Question: I've created a list of objects will be displayed into my View. Well, I want to display 3 or 4 per row. When I display 3, I use 'class="span4"', and when I display 4, I use 'class="span3"'. Although, when the div overflow the 'span12', the next object will be displayed is in a wrong size, like this:

Well, I want the fourth div display exactly above the first div.
My code is like this:
'''
<div class="span2">MENU</div>
<div class="span10 container-fluid">
<div id="products" class="row-fluid">
@foreach (Product product in Model)
{
<div class="span4 item-bordered text-center">
<h3>@product.Name</h3>
<h6>@product.Description</h6>
</div>
}
</div>
</div>
'''
Here's a JSFiddle that reproduces my problem: <URL>
Can someone help me? Thanks!!!
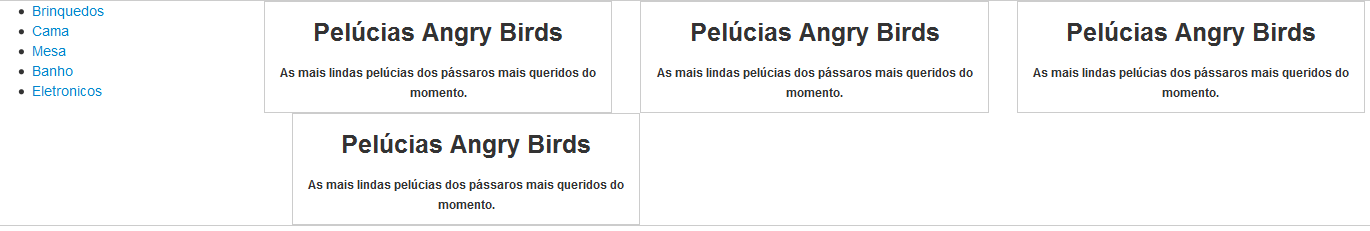
Answer: I'm not sure the bootstrap grid system was designed for use with lists... I'd try to go with divs instead.
'''
<div id="products" class="row-fluid">
<div class="span4 item-bordered text-center">
<h3>Pelucias Angry Birds</h3>
<h6>As mais lindas pelucias dos passaros mais queridos do momento.</h6>
</div>
<!--etc-->
</div>
'''
Also, you will have undesirable results if your spans add up to 16. So I'd stick with 3 'span4's or 4 'span3's.
You may run into more issues by adding a border to your grid spans, as it will increase the width of each element by two (assuming a border-width of 1px). So I'd put your border on a nested div inside the grid span div:
'''
<div id="products" class="row-fluid">
<div class="span4">
<div class="item-bordered text-center">
<h3>Pelucias Angry Birds</h3>
<h6>As mais lindas pelucias dos passaros mais queridos do momento.</h6>
</div>
</div>
<!--etc-->
</div>
'''
The Bootstrap grid system is not designed to handle more than 12 span, so you will have to change how you generate the html to account for it.
I see you're using MVC. Assuming you're using Razor, you will want to do something along these lines:
'''
<div id="products">
<div class="row-fluid">
@{int counter = 0;}
@foreach (var toy in toys)
{
if (counter > 0 && counter % 3 == 0) <!--check if it's the beginning of the next row-->
{
@:</div> <!--terminate previous row-->
@:<div class="row-fluid"> <!--start a new row-->
}
<div class="span4">
<div class="item-bordered text-center">
<h3>toy.Name</h3>
<h6>toy.Description</h6>
</div>
</div>
counter++;
}
</div>
</div>
'''